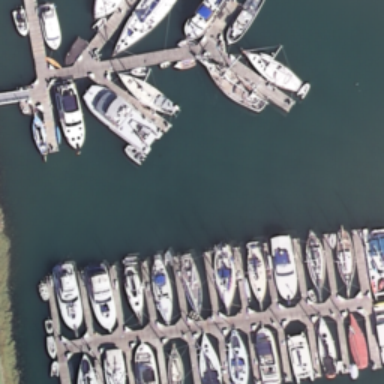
Lots of boats docked at the harbor and the water is deep blue .